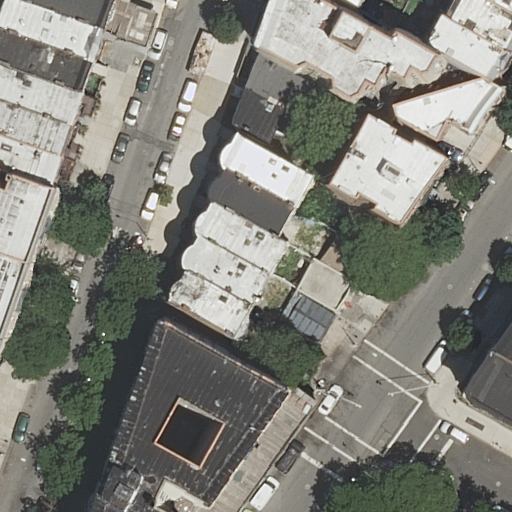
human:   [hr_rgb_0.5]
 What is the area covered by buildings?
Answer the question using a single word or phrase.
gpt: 3645m2

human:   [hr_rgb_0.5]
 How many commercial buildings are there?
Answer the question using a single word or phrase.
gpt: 0

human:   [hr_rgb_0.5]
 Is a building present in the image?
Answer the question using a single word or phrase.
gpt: yes

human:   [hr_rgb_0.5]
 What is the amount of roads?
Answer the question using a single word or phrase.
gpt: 3

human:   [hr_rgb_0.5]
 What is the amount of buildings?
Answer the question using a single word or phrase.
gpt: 29

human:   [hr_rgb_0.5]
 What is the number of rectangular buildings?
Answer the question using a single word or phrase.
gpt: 16

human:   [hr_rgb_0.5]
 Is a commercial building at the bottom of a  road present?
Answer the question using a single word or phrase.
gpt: no

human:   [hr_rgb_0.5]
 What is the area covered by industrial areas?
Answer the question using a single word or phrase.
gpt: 0m2

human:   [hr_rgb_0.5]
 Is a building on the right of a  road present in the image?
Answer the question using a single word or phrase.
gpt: yes

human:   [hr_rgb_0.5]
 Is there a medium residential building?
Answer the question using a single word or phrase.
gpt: yes

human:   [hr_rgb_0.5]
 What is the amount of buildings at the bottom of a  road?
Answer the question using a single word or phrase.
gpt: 7

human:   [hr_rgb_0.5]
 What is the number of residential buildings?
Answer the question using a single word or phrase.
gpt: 29

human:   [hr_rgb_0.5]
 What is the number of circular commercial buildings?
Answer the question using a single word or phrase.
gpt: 0

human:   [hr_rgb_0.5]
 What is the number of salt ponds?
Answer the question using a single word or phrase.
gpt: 0

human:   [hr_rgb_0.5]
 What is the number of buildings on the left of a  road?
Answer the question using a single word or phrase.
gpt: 22

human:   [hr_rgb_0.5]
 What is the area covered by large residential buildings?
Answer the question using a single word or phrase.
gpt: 671m2

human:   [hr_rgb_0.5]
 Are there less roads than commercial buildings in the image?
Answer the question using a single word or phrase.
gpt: no

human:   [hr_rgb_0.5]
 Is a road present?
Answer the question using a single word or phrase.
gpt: yes

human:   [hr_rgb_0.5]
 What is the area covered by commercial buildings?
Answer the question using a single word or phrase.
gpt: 0m2

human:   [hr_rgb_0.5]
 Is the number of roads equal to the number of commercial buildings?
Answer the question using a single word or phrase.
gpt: no

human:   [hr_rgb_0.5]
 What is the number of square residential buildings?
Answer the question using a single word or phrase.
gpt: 0

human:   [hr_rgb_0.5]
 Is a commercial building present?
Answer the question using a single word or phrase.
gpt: no

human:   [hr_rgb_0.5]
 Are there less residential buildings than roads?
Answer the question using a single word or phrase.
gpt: no

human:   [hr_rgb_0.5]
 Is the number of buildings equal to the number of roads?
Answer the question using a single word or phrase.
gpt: no

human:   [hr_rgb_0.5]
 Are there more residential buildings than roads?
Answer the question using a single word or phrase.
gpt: yes

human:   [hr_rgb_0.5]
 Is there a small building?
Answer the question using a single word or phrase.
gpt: yes

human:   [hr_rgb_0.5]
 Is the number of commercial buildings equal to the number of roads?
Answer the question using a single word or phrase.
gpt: no

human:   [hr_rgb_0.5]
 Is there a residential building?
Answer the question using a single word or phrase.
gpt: yes

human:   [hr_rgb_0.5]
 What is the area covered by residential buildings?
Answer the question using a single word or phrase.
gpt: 3645m2

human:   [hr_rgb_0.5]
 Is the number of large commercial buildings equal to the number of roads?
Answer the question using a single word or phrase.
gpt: no

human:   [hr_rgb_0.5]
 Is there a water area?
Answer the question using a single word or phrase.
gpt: no

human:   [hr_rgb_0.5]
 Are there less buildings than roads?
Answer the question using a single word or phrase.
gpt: no

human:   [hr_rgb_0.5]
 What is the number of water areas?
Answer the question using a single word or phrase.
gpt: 0

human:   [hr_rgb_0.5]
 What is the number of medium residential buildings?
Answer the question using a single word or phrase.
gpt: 11

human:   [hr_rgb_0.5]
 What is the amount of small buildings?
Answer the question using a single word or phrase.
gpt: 17

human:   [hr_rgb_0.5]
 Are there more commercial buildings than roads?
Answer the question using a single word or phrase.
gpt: no

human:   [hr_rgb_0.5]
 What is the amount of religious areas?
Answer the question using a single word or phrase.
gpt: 0

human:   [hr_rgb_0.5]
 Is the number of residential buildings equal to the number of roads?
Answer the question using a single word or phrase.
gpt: no

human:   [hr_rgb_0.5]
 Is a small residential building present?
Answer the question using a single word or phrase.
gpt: yes

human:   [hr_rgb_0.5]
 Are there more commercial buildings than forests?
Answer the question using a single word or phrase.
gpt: no

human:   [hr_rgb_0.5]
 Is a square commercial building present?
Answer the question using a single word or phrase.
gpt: no

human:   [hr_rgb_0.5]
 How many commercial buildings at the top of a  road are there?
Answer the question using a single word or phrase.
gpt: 0

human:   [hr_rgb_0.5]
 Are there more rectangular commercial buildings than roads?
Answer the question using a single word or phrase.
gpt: no

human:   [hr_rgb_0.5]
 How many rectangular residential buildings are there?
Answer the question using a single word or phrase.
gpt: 16

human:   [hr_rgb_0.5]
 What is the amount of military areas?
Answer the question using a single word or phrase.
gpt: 0

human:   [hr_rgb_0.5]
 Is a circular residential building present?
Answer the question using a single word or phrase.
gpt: no

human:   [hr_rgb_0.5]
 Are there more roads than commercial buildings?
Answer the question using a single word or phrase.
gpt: yes

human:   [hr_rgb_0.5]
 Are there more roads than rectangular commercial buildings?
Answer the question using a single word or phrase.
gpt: yes

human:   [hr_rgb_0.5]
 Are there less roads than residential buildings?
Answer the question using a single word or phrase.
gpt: yes

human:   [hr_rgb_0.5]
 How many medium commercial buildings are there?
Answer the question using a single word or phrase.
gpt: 0

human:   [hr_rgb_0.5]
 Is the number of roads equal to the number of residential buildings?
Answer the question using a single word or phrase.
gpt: no

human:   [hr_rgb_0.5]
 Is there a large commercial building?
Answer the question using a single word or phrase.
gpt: no

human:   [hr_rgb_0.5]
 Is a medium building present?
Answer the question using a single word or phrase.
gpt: yes

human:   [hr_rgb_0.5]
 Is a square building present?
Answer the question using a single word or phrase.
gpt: no

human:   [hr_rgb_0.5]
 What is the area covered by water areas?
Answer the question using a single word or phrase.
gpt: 0m2

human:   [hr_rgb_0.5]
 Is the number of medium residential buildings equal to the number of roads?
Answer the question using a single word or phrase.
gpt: no

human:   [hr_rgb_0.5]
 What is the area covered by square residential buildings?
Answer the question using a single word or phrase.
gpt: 0m2

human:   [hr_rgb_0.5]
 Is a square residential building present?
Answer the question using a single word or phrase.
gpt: no

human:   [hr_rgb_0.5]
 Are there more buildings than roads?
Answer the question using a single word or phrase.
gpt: yes

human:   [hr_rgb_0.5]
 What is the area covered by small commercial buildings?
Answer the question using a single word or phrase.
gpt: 0m2

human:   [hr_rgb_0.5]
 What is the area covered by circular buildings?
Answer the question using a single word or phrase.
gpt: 0m2

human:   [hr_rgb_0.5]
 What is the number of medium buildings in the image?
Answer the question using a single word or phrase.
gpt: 11

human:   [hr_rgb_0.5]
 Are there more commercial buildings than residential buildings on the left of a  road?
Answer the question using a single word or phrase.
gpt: no

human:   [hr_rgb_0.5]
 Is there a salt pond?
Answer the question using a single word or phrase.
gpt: no